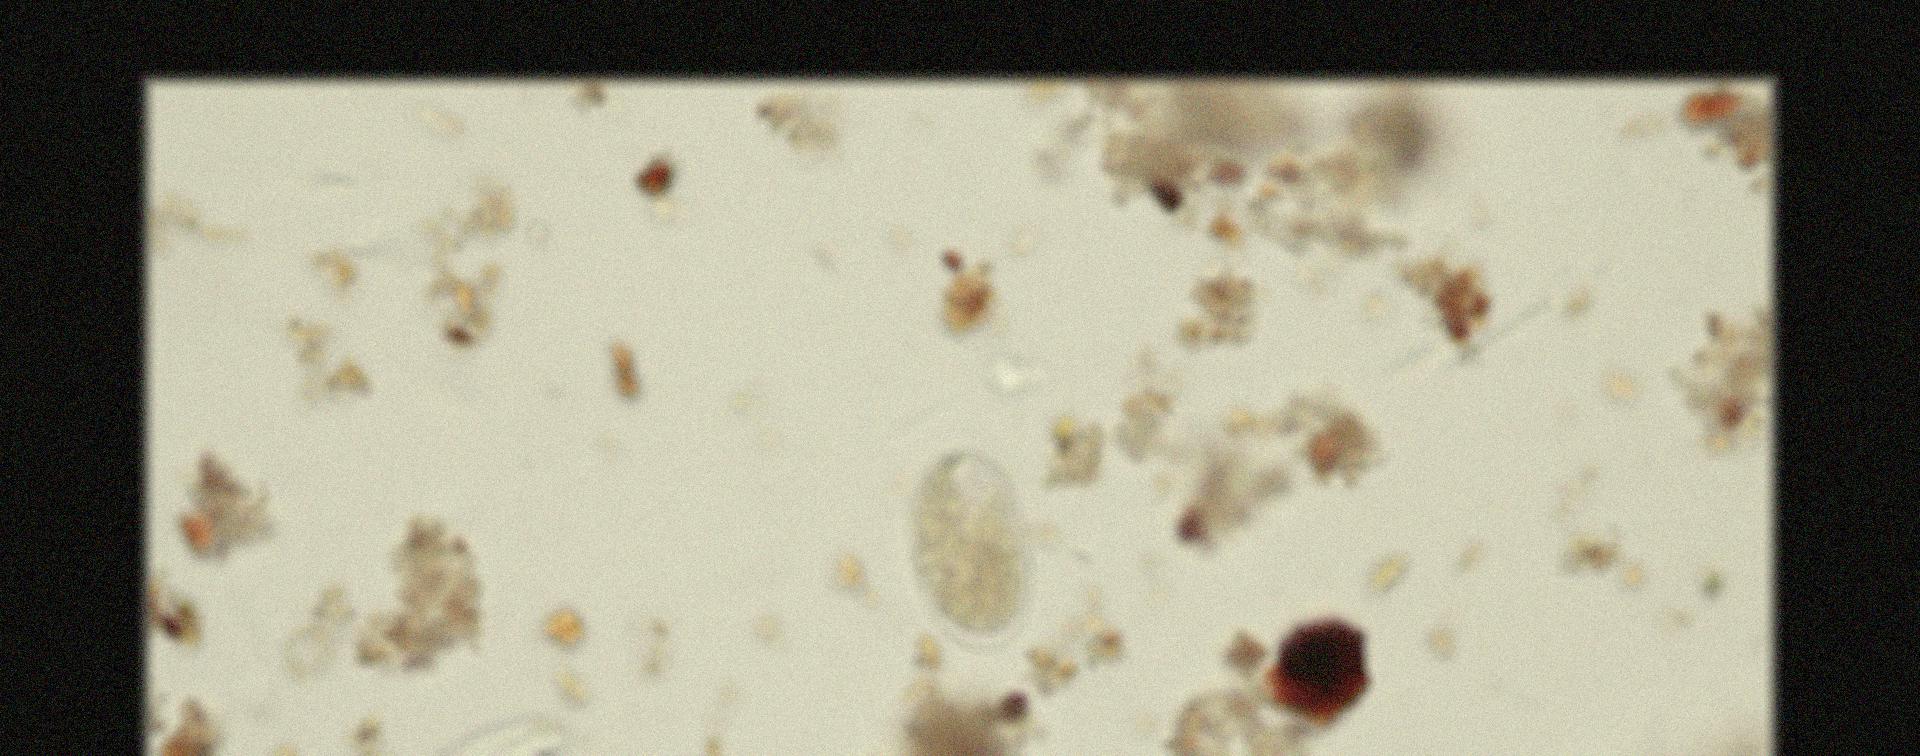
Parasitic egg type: Hookworm egg